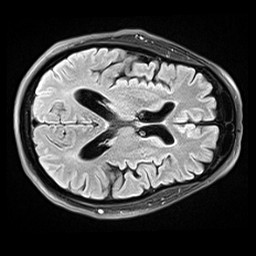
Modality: FLAIR
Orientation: axial
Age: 68
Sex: male
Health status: healthy
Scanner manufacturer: siemens
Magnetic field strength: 3 T
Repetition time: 9 s
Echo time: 0.088 s